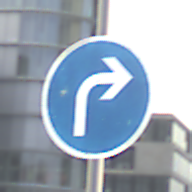
Verkehrszeichen: VorgeschriebeneFahrtrichtungRechts
Umgebung: Outdoor, Urban
Tageszeit: SunriseSunset
Wetter: PartlyCloudy
Licht: Natural
Jahreszeit: NotSpecified
Kontrast: LowContrast